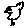
Label: bird